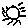
Label: sun